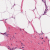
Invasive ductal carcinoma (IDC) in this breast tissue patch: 0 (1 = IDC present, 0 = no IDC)